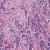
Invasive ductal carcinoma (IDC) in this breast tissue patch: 0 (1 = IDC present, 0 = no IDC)